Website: apple
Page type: address-validator
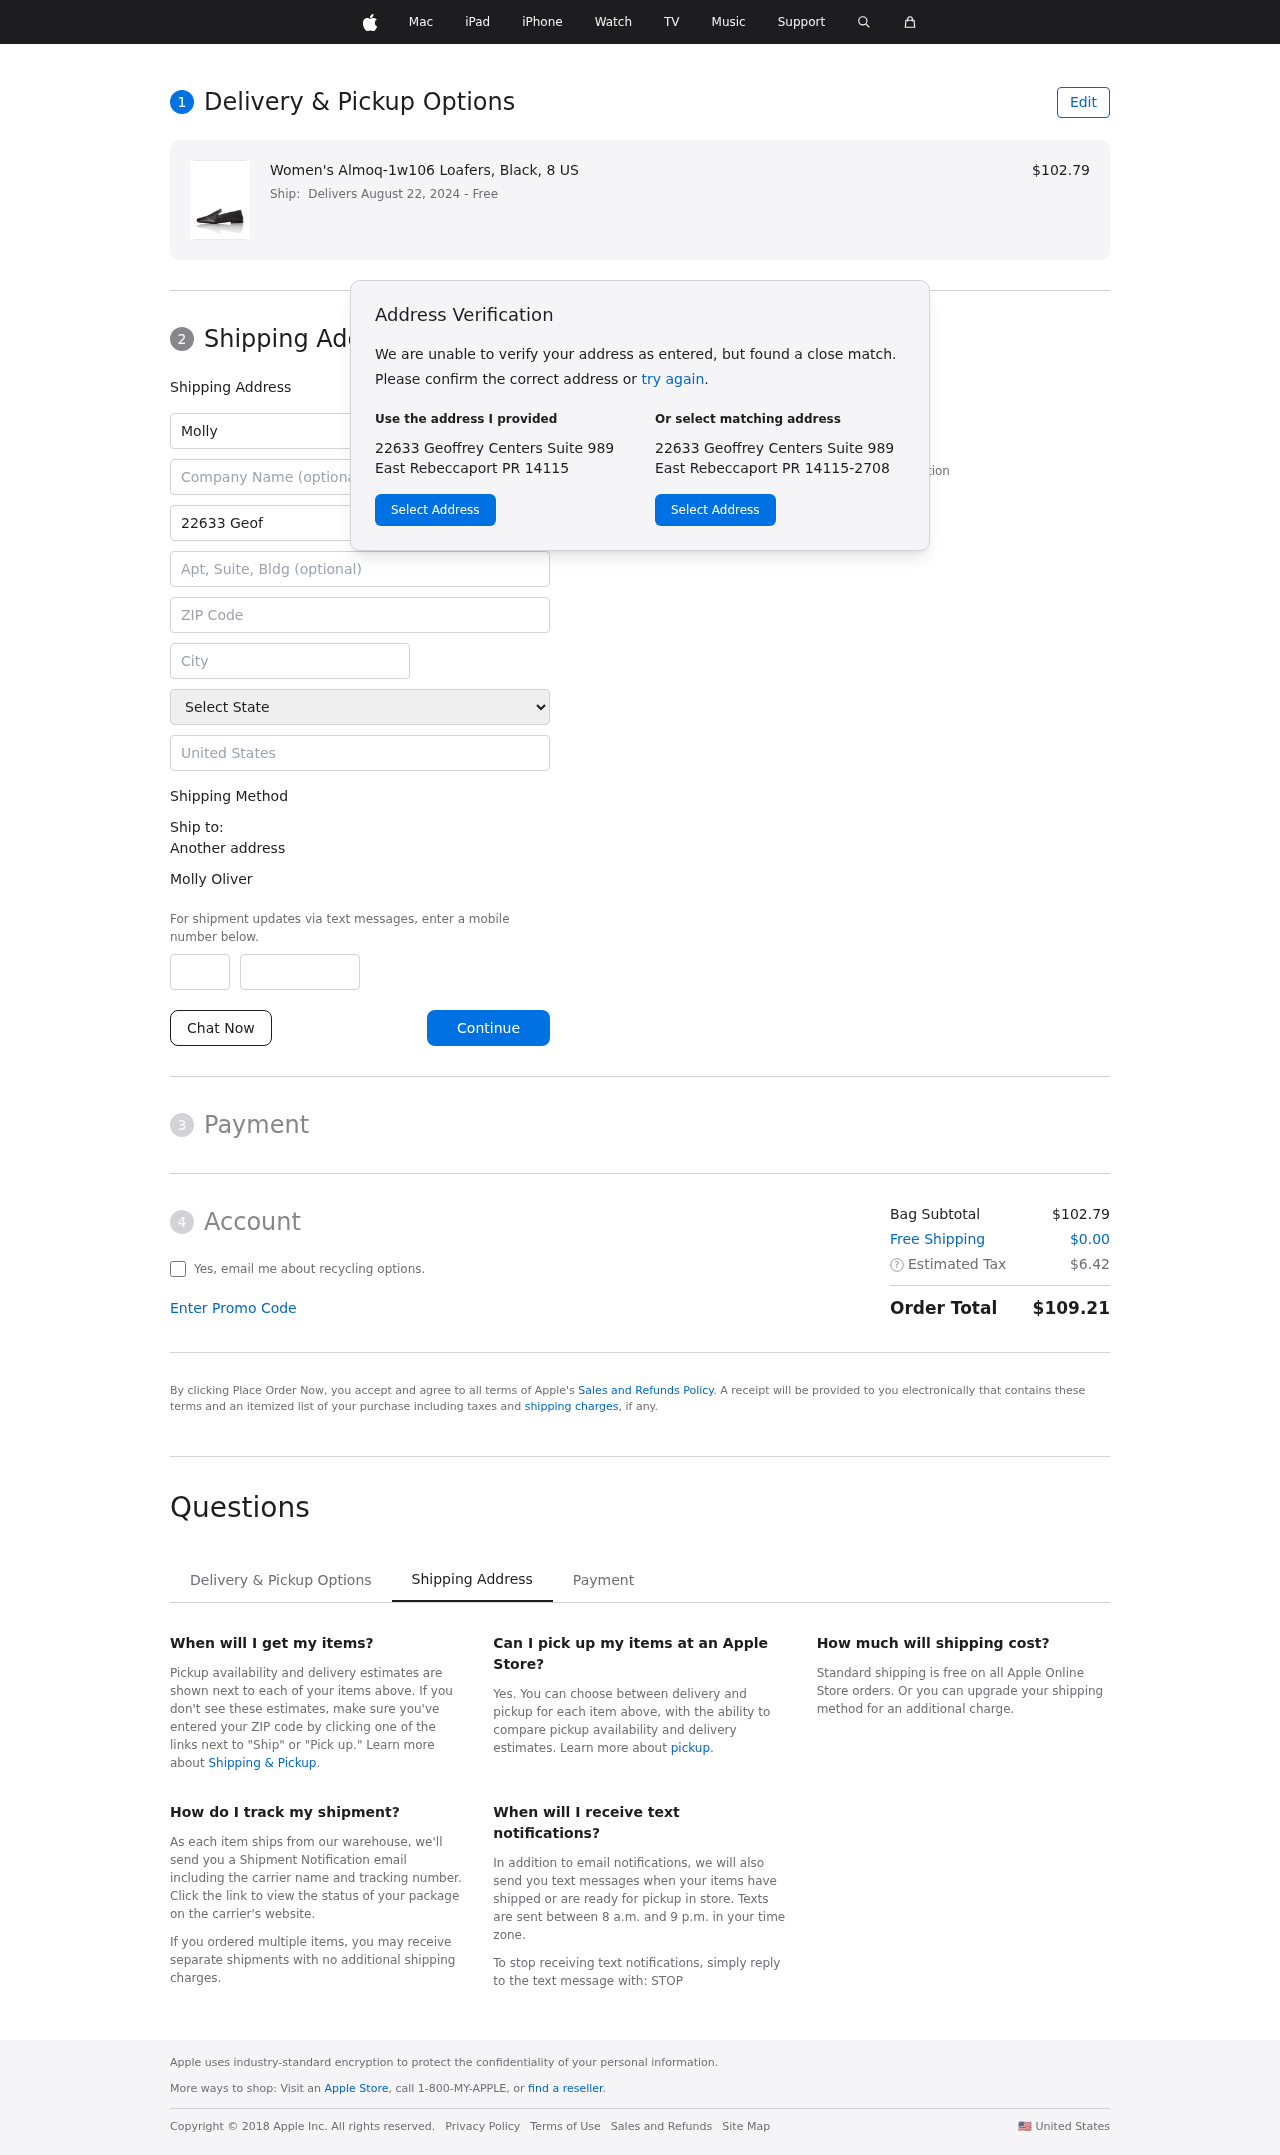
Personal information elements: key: PII_CITY
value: East Rebeccaport
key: PII_COUNTRY
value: United States
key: PII_FIRSTNAME
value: Molly
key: PII_FULLNAME
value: Molly Oliver
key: PII_LASTNAME
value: Oliver
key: PII_PHONE_AREA
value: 947
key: PII_PHONE_SUFFIX
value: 0227
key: PII_POSTCODE
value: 14115
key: PII_STATE
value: PR
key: PII_STREET
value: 22633 Geoffrey Centers Suite 989
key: PII_CITY_STATE_ZIP
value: East Rebeccaport PR 14115
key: PII_STATE_ABBR
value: PR
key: PII_POSTCODE_FULL
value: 14115
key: PII_POSTCODE_NUMERIC
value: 14115
Product elements: key: PRODUCT1_NAME
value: Women's Almoq-1w106 Loafers, Black, 8 US
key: PRODUCT1_PRICE
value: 102.79
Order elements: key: ORDER_DELIVERY_DATE
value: Delivers August 22, 2024
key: ORDER_SUBTOTAL
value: $102.79
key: ORDER_SHIPPING_COST
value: $0.00
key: ORDER_TAX
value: $6.42
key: ORDER_TOTAL
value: $109.21